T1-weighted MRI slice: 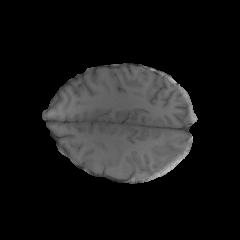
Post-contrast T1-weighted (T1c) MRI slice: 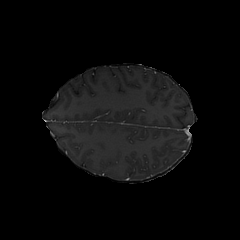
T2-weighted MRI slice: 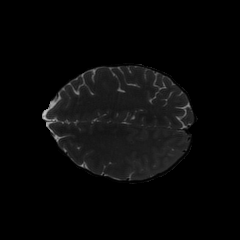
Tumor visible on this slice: yes